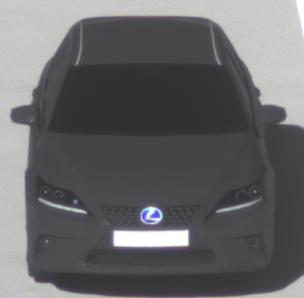
Make: Lexus
Model: CT 200h
Detailed model: CT (A10)
Model produced from: 2014/03
Model produced until: 2017/10
Doors: 5
Color: black
Road condition: dry road
Daytime: morning or afternoon
Contrast: high contrast